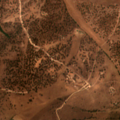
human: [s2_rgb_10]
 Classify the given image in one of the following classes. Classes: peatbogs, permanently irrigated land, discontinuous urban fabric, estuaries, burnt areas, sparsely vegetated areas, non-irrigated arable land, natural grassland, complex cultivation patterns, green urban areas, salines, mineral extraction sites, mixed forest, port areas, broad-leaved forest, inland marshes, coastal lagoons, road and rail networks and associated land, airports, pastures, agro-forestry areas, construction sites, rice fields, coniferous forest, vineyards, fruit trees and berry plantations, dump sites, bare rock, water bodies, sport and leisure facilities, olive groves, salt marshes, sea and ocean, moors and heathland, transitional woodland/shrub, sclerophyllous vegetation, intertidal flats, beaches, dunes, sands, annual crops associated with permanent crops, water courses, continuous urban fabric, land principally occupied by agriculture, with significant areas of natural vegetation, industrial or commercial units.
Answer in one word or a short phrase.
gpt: non-irrigated arable land, olive groves, agro-forestry areas